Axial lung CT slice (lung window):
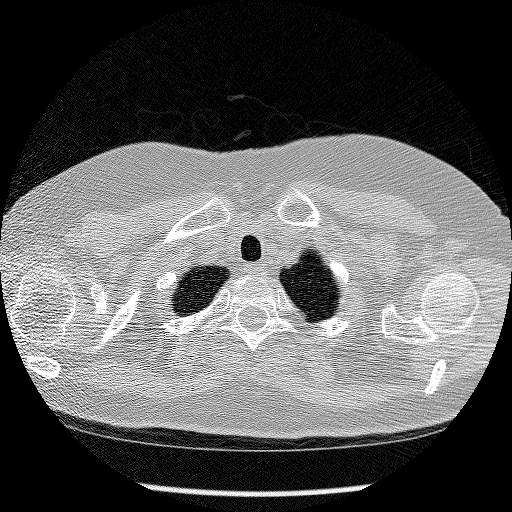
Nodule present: no